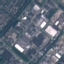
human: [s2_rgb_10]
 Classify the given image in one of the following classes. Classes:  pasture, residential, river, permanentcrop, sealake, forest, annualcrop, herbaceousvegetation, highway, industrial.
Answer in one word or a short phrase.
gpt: Industrial